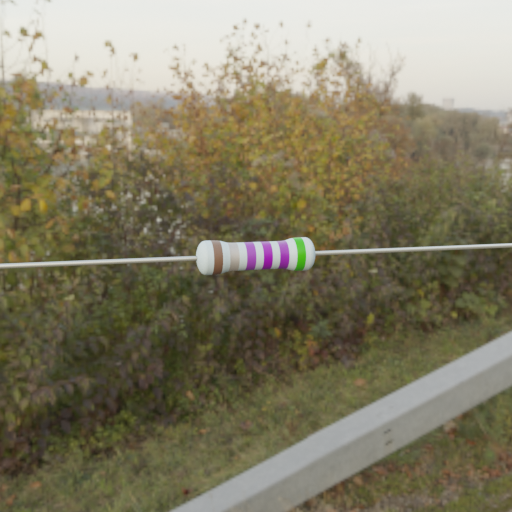
Resistor colour bands (in order): brown, silver, violet, violet, violet, green